Question: as you know in Ionic you have the list directive or the element ul with class list, but I need a regular list
this is the ionic one
<URL>
what is the best way to do it ?
'''
<li class="item item-text-wrap">
<ul>
<li>1. Panama - (La Buat - Teatro Amador)</li>
<li>2. Guatemala - (El Cine)</li>
<li>3. Costa Rica - (Club Vertigo - Club Venue)</li>
<li>4. Honduras</li>
<li>5. El Salvador</li>
</ul>
</li>
'''
which returns this

actually that's what I want, but I am asking because I want to know if this is the better way ?
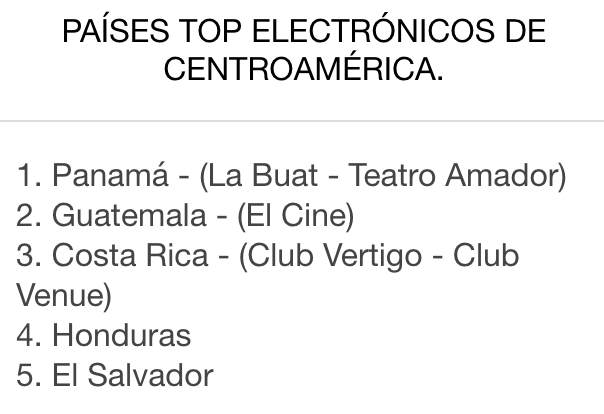
Answer: Have that be an Ordered List, , and it will render the way you want.
Apologies if this comes out as derisive at all (it's not intentional), but... could you please ellaborate on how you ended doing AngularJS without passing through HTML first? It could be very helpful later on.